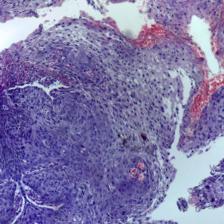
Diagnosis: OSCC